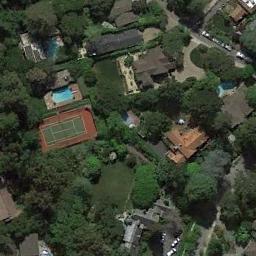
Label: tennis_court